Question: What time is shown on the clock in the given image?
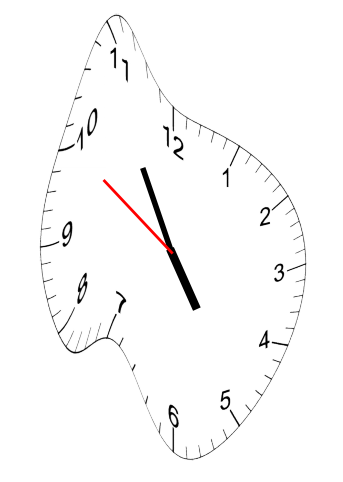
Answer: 04:54:50